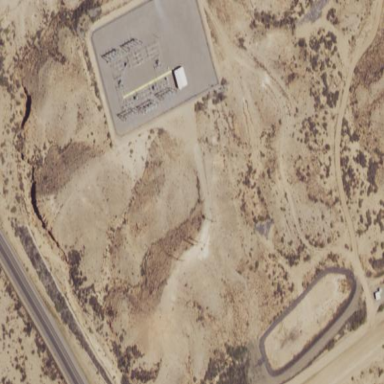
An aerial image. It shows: Outdoor power substation enclosed by fence.